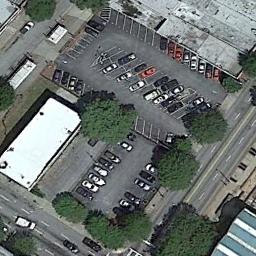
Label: parking_lot